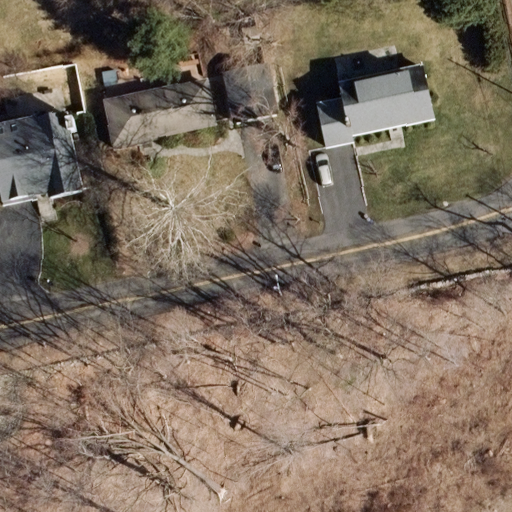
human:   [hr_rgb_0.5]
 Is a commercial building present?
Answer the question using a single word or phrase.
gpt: no

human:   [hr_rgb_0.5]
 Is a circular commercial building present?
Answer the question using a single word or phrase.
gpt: no

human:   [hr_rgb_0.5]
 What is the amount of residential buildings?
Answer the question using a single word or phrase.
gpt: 4

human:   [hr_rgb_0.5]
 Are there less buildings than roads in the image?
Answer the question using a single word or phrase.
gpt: no

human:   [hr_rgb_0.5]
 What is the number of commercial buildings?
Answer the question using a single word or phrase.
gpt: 0

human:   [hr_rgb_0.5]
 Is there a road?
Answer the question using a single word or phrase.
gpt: yes

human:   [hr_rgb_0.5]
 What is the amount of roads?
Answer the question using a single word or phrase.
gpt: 1

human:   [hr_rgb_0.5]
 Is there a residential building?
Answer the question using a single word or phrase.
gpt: yes

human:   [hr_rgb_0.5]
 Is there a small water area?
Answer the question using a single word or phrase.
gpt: no

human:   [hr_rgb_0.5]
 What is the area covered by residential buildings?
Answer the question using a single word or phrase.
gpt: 572m2

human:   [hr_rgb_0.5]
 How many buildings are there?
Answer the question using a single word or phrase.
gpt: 4

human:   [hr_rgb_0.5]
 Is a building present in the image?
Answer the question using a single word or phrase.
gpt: yes

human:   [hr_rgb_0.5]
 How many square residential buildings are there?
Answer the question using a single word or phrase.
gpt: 0

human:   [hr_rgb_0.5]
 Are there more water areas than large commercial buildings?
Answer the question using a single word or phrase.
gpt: no

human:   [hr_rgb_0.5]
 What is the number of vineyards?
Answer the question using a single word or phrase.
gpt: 0

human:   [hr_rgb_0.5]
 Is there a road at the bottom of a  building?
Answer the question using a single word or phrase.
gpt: yes

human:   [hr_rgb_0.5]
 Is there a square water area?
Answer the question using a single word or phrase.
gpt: no

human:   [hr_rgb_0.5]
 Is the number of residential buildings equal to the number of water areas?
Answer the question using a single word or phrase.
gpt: no

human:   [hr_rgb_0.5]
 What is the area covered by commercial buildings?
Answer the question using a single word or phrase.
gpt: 0m2

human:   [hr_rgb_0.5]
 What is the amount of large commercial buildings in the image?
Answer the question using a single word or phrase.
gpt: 0

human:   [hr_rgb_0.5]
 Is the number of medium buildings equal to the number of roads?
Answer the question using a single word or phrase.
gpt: no

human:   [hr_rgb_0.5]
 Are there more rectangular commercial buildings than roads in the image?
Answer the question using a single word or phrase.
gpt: no

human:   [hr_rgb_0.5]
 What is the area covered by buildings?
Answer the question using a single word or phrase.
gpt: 572m2

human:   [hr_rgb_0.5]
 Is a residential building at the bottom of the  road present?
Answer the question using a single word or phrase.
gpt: no

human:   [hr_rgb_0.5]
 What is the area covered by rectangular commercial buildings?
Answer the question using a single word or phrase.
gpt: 0m2

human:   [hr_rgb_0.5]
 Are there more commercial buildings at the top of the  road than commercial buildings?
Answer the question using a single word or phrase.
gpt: no

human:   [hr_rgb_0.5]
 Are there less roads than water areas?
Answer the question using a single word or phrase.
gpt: no

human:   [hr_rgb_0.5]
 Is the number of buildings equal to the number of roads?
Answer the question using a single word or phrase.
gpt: no

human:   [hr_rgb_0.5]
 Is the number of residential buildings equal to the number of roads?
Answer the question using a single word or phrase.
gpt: no

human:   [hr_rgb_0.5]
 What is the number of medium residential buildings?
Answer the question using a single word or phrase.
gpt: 3

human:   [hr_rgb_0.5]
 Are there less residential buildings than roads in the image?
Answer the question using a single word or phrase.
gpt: no

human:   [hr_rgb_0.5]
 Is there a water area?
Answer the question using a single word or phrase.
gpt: no

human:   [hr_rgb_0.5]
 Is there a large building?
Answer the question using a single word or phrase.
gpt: no

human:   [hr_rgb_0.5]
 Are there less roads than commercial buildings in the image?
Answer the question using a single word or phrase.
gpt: no

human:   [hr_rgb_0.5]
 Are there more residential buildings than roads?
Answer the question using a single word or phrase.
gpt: yes

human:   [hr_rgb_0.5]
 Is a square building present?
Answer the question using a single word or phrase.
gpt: no

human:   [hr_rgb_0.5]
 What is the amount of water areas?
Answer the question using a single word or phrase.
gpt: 0

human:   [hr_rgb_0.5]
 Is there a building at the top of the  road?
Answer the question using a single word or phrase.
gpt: yes

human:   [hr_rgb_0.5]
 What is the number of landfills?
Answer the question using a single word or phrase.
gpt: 0

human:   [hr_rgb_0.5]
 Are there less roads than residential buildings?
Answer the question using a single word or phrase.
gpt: yes

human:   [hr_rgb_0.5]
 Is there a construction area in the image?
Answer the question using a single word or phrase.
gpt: no

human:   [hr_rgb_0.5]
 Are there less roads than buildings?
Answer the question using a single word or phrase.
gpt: yes

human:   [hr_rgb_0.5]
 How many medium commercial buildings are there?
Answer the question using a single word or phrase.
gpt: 0

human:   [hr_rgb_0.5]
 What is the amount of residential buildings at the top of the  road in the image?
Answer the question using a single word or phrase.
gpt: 4

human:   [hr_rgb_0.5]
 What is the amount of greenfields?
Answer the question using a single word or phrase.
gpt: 0

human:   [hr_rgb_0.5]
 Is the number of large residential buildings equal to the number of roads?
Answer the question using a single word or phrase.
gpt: no

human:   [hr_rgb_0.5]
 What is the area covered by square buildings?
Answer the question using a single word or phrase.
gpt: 0m2

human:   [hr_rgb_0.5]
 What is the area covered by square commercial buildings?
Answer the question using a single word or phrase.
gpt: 0m2

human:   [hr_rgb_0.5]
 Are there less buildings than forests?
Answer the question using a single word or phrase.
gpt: no

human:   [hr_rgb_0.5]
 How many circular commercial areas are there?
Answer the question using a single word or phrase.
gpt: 0

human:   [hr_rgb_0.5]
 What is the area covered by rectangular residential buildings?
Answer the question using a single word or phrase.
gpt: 320m2

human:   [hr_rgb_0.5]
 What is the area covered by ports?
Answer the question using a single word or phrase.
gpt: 0m2

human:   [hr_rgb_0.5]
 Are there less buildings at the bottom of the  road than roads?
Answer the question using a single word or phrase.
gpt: yes

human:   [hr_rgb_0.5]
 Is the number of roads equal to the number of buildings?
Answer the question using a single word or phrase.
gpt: no

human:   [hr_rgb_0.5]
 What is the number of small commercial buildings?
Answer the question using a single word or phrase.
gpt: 0

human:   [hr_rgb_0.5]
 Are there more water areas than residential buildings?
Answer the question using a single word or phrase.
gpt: no

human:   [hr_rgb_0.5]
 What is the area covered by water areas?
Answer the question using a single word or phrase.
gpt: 0m2

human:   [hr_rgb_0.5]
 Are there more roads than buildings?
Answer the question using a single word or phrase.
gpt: no

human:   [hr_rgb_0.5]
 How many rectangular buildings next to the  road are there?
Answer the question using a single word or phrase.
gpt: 3

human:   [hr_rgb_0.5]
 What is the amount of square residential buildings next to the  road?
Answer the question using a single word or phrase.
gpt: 0

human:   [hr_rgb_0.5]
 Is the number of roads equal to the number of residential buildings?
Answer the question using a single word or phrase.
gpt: no

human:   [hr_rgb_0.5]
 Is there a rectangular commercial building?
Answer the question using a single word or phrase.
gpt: no

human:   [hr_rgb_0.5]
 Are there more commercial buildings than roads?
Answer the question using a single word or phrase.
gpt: no

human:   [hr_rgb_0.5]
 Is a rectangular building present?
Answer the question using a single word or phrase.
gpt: yes